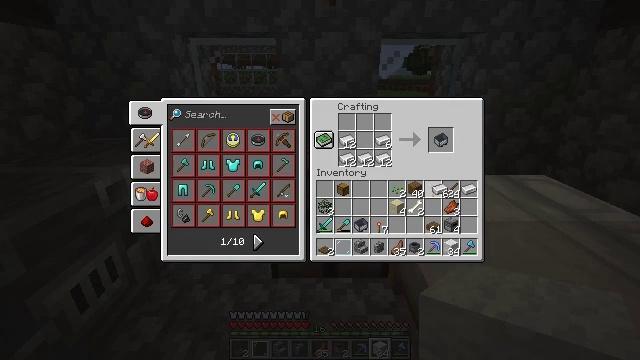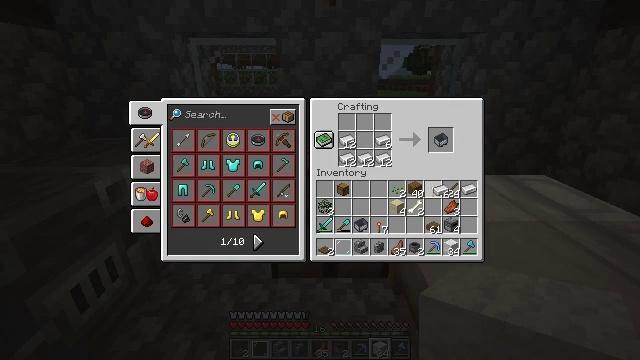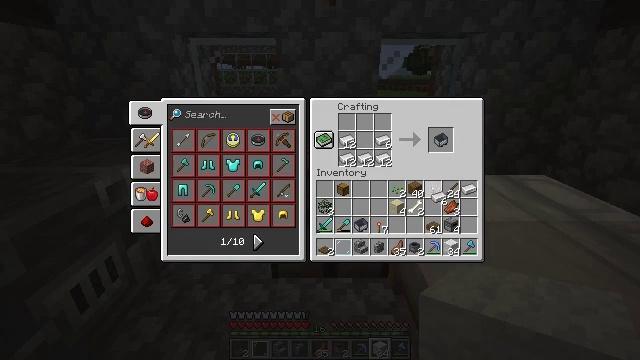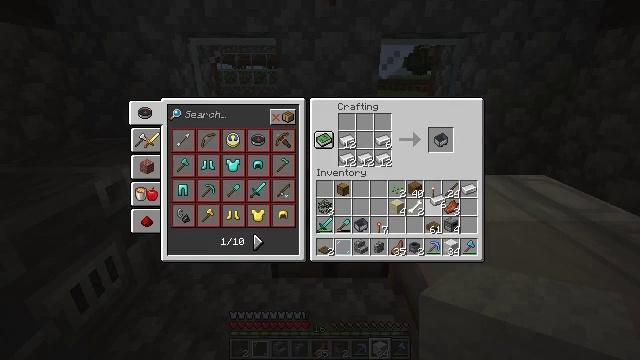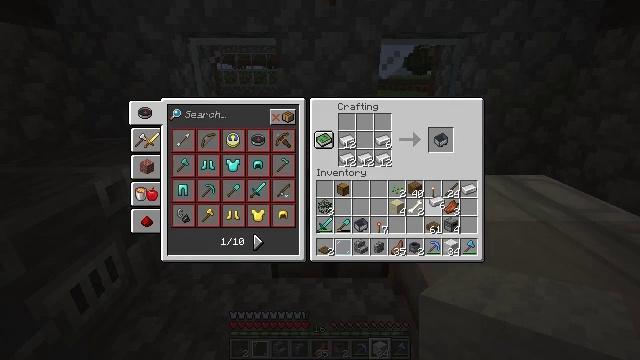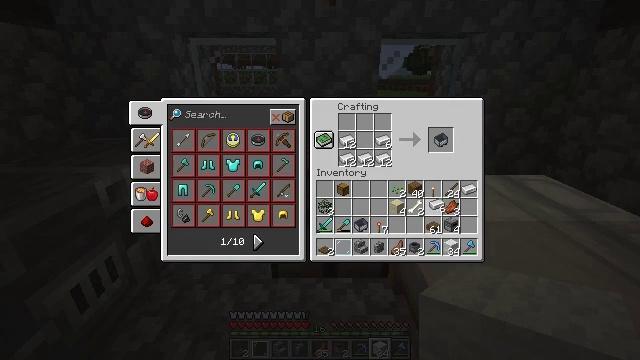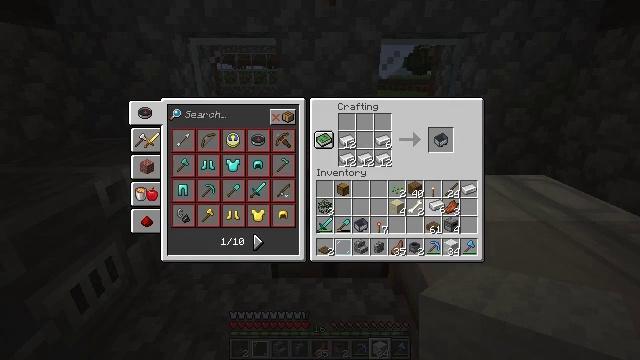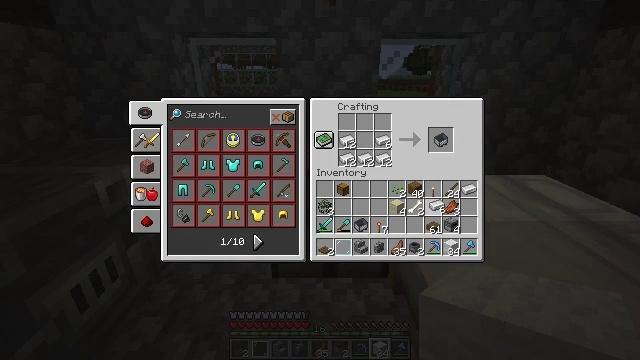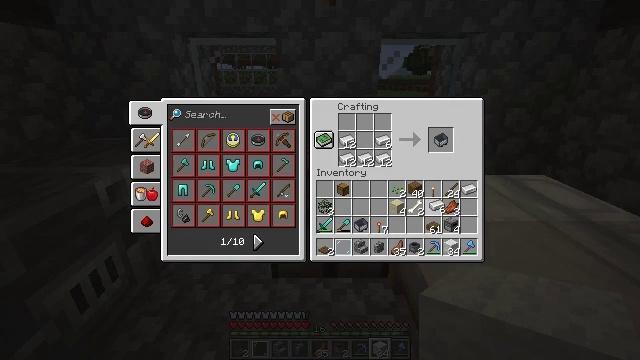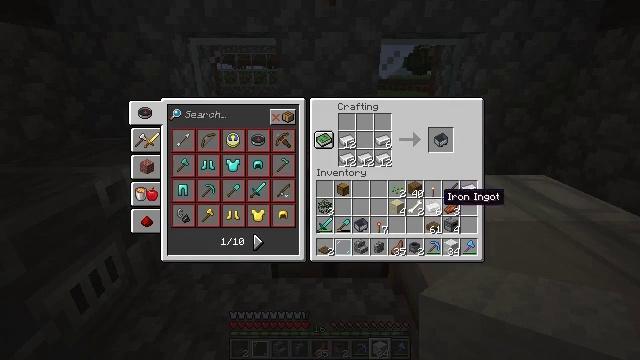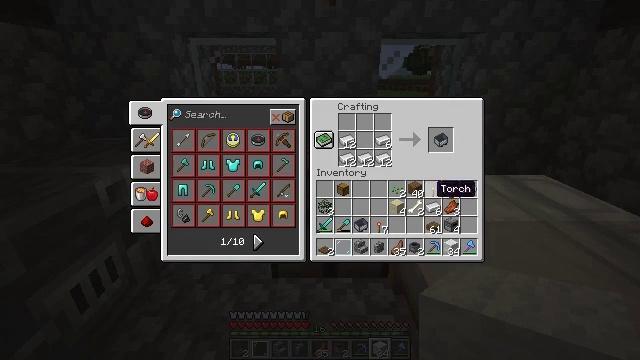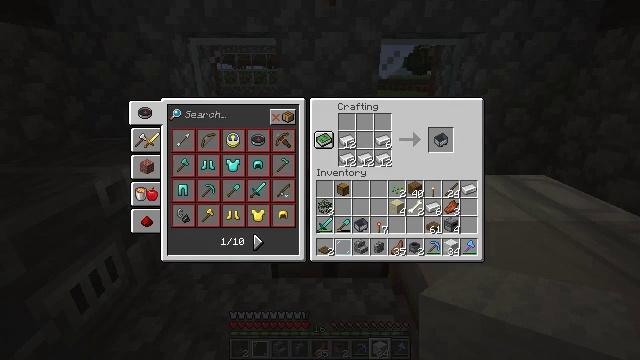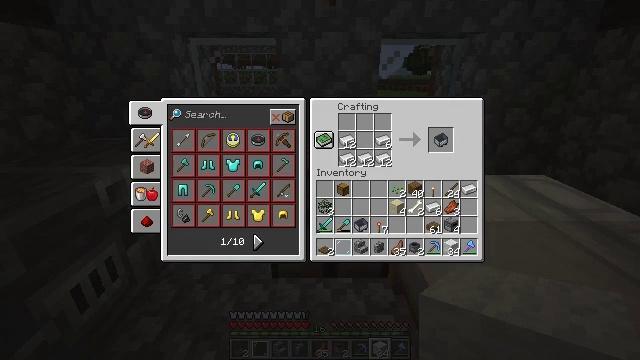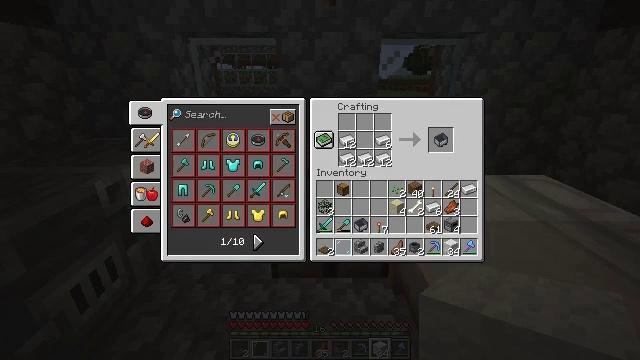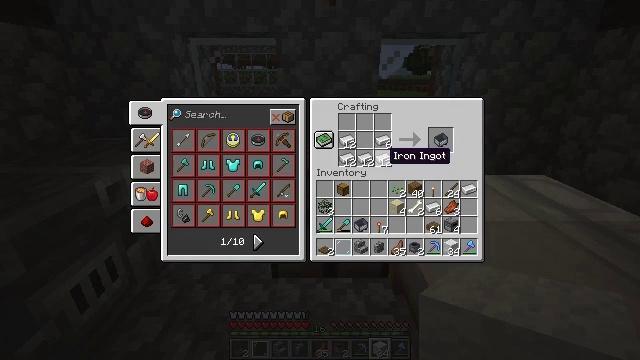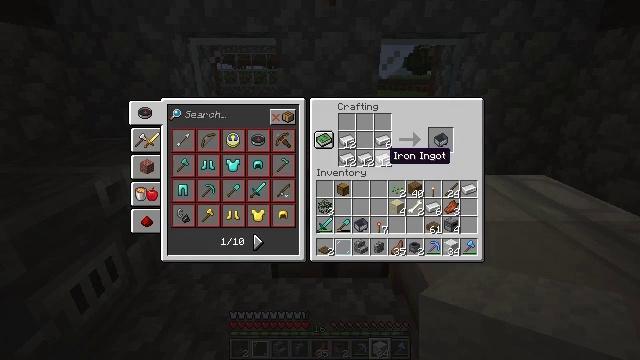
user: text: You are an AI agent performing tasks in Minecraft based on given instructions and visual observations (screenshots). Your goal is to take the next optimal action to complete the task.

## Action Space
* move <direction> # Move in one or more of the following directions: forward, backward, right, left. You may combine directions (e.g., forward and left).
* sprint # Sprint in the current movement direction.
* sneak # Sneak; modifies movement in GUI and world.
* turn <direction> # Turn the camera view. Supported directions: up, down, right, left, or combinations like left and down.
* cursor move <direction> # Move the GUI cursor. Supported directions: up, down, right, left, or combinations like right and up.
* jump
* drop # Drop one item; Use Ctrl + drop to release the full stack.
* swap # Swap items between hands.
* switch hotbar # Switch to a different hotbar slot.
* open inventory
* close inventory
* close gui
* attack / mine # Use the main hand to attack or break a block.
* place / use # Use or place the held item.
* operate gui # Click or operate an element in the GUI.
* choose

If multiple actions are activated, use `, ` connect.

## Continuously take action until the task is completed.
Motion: motion action
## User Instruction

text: Open your crafting table and craft a minecart with ingots.
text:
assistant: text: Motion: no_op
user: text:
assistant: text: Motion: cursor move down
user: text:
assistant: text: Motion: no_op
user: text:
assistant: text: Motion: no_op
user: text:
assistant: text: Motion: no_op
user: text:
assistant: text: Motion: operate gui
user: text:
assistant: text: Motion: operate gui
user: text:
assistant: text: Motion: operate gui
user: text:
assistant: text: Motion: no_op
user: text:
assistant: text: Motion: cursor move left and up
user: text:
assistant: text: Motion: cursor move left and up
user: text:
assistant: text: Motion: cursor move left and up
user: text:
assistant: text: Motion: no_op
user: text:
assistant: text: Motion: sneak, cursor move left
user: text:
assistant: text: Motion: sneak
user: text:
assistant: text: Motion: sneak
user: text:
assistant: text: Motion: no_op
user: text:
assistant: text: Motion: no_op
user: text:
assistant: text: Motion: no_op
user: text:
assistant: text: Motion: choose
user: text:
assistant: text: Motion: choose
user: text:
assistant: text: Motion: choose
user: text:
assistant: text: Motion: no_op
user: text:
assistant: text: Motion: cursor move down
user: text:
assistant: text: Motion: cursor move down
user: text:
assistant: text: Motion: no_op
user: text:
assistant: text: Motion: no_op
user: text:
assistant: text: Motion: no_op
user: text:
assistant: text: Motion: no_op
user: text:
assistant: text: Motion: no_op